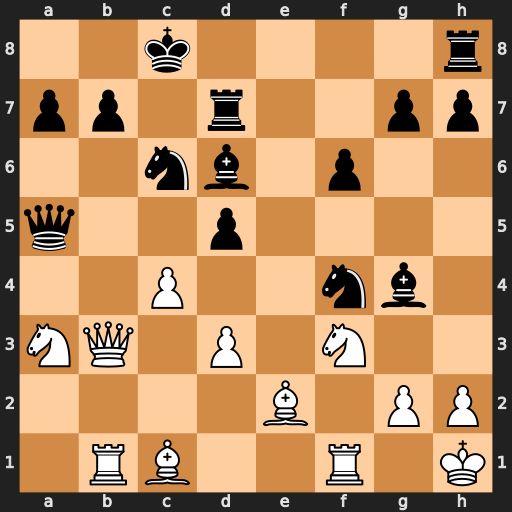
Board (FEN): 2k4r/pp1r2pp/2nb1p2/q2p4/2P2nb1/NQ1P1N2/4B1PP/1RB2R1K
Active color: w
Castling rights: -
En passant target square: -
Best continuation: Nb5 Nxe2 Nxd6+